Question: I want to hide/unhide grey colored view(Which has button) and it is on top of cream/biege colored webView -

I have used an page based application template available in xcode.
i have tried to hide/unhide in same controller but the problem is every time new instance of this controller created and bool values for hide/unhide are lost
I have also tried to use delegate/protocol to maintain its status from its parent controller but it never gets inside if block -
if ([self.delegateReadingToolbar........ block is never called.
'''
-(void)touchesEnded:(NSSet *)touches withEvent:(UIEvent *)event
{
UITouch *touch = [touches anyObject];
if(touch)
{
CGPoint location = [touch locationInView: [touch view]];
if (CGRectContainsPoint(webViewTouch, location))
{
//do whatever
NSLog(@"webView Touched");
if (self.showReadingToolBar)
{
self.showReadingToolBar = NO; // approach 1
self.viewReadingToolBar.hidden = NO;
// approach 2
if ([self.delegateReadingToolbar respondsToSelector:@selector(contentViewDidFinish:showStatus:)])
{ // this block is never called
[self.delegateReadingToolbar contentViewDidFinish:self showStatus:NO];
}
}
else
{
self.showReadingToolBar = YES;
self.viewReadingToolBar.hidden = YES;
[self.delegateReadingToolbar contentViewDidFinish:self showStatus:YES];
}
}
}
}
'''
'''
@class ChildController;
@protocol ReadingToolbarShowDelegate <NSObject>
-(void)contentViewDidFinish:(contentView *)controller showStatus:(BOOL)show;
@end
@property (nonatomic,weak)id<ReadingToolbarShowDelegate>delegateReadingToolbar;
'''
'''
#import "ChildController.h"
@interface ParentController : UIViewController<UIPageViewControllerDataSource,UIPageViewControllerDelegate,ReadingToolbarShowDelegate>
'''
'''
-(void)ChildControllerDidFinish:(contentView *)controller showStatus:(BOOL)show
{
showReadingToolbar = show;
}
'''
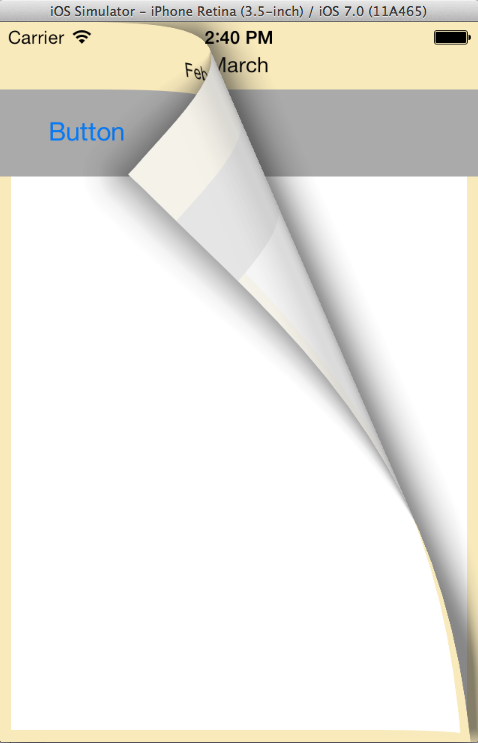
Answer: If you alloc/init a new controller the previously set values will be gone. You are essentially creating a new object. I see a couple of different ways you may be able to do this.
1. Place your controllers inside a navigation controller and simply push the others on or off the stack. This way you don't have to instantiate a new object.
2. You could save the desired display configuration In an NSUserDefaults key/value pair. Whenever you need to create a new object of this type it looks up the value in NSUserDefault.